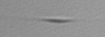
Label: Cylindrotheca_morphotype1